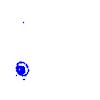
Particle: electron